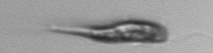
Label: Euglena